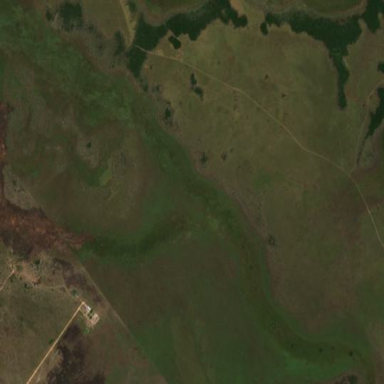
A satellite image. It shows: Beautiful wet meadow natural wetland.